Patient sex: M
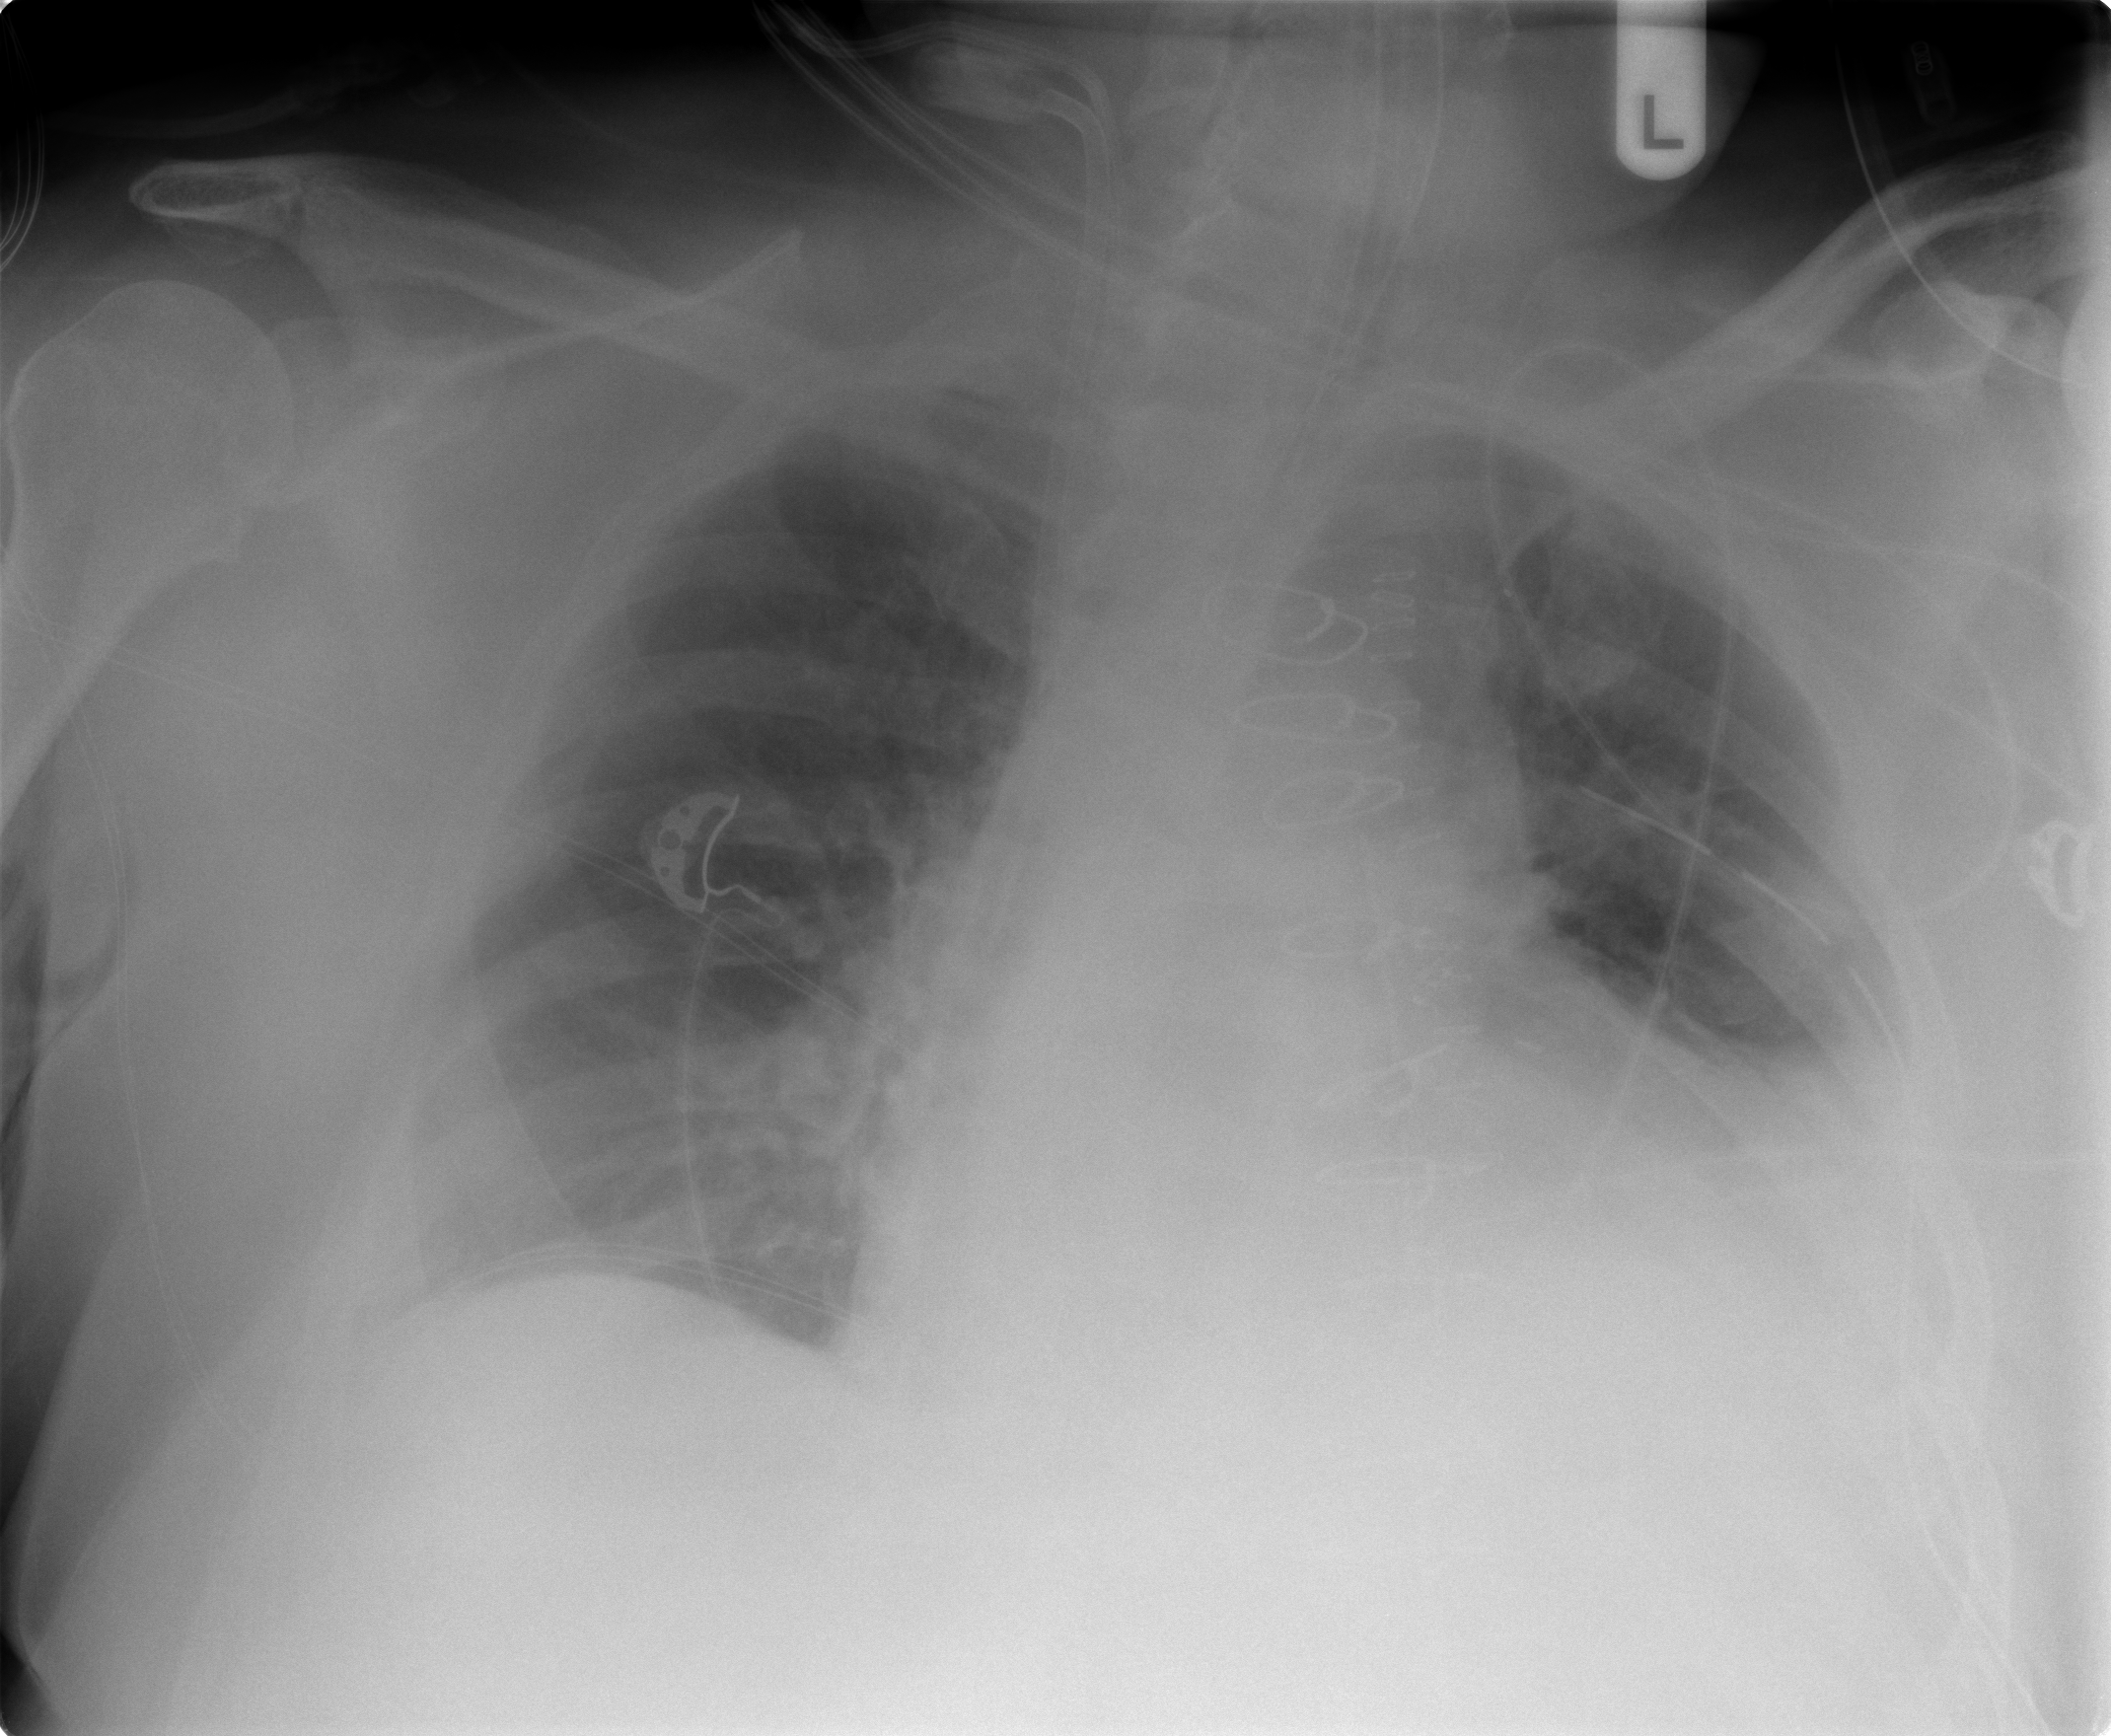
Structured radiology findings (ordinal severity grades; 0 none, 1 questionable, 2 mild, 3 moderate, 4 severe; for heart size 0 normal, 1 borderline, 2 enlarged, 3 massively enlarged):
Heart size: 2
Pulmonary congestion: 2
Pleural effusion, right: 0
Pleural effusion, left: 2
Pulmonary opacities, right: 2
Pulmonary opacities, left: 2
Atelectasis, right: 0
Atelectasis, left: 2